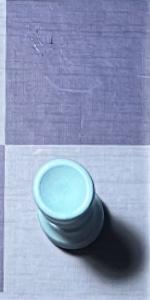
Label: Rook_White